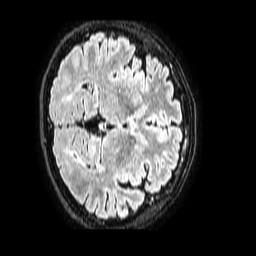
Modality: FLAIR
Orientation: axial
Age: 47
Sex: female
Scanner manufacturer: philips
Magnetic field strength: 1.5 T
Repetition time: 4.8 s
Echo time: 0.3 s